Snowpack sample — Snodgrass Mountain, Crested Butte, Colorado (2/4/25, 12:06 PM MST)
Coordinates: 38.923, -106.968
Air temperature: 35 °F
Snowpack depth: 80 cm
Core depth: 60 cm
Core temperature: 32 °F
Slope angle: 14°, slope face: 78°
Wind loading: low
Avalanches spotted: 0
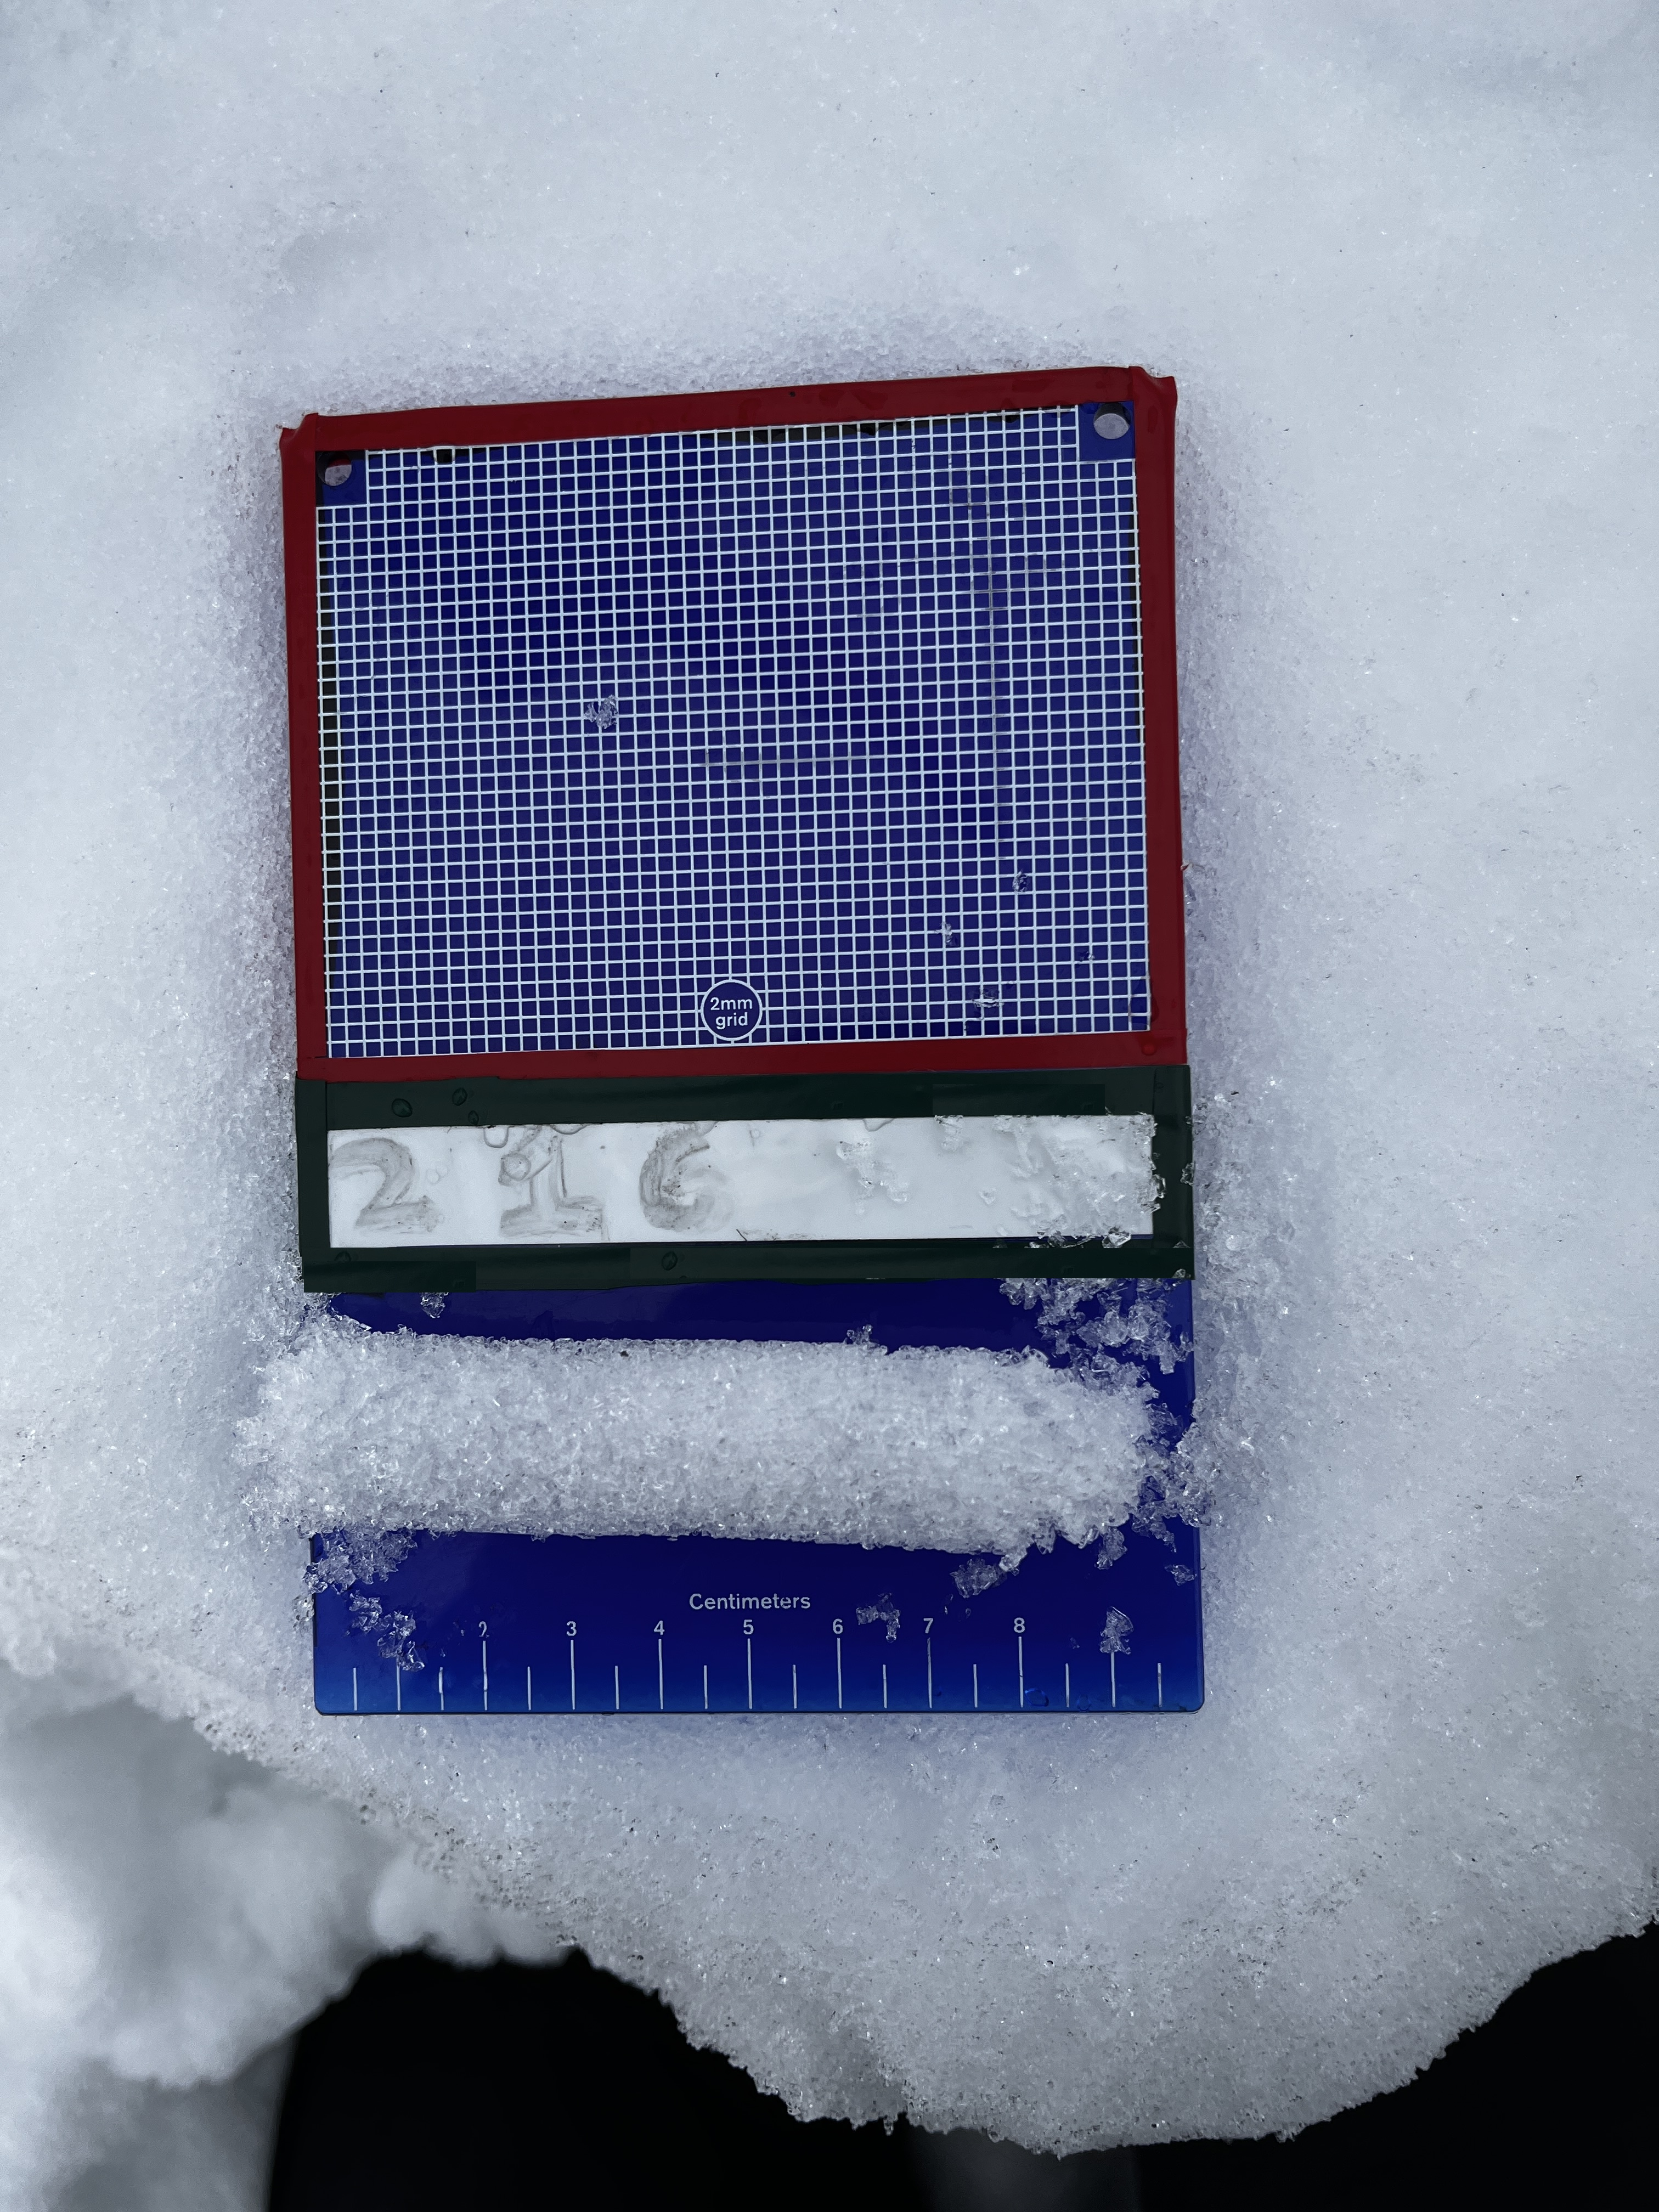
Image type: crystal_card
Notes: No avalanches nearby, unusually warm weather for the last month reported by residents, Collected 25 yards from treeline